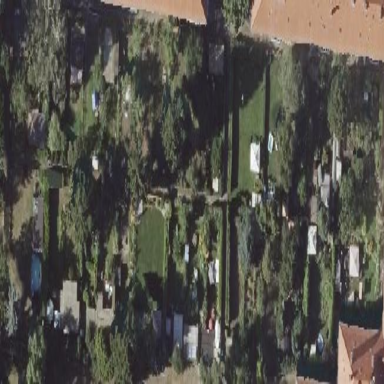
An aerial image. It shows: Allotments area.